Question: We are using a program that runs on the client machine to control its devices (scanner, printer, etc).
On the server side, a .net website generates javascript to call methods of that program using cross-domain.
A schema will explain it better, the command request and response is in red:

Problem comes when we talk about security, any website (which does not belong to us) could use cross-domain to call our program and possibily execute anything.
I have no idea how to make it secure, we would like to make sure the command has been initiated by our servers.
Is there any already existing pattern for this kind of security behaviour ?
If not, any suggestion is welcome.
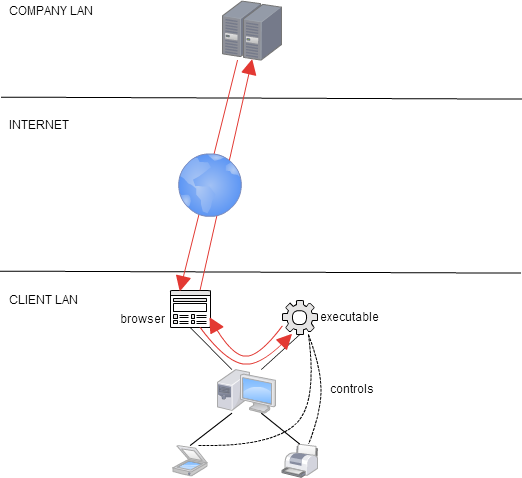
Answer: When the client browser connects it can get a token(SSL?) from the company lan, which could be passed to the executable. executable then sends token to company lan for verification.